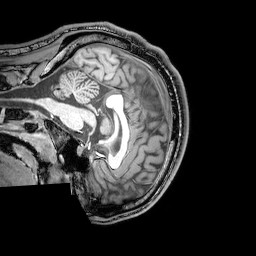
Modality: T1w
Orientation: sagittal
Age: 24
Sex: male
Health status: healthy
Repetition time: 0.081 s
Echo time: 0.037 s